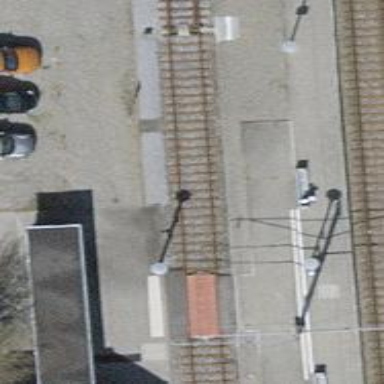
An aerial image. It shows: Railway crossing.